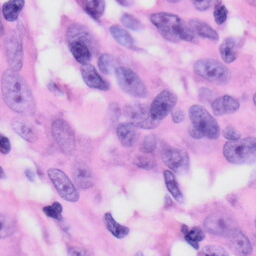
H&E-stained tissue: Skin